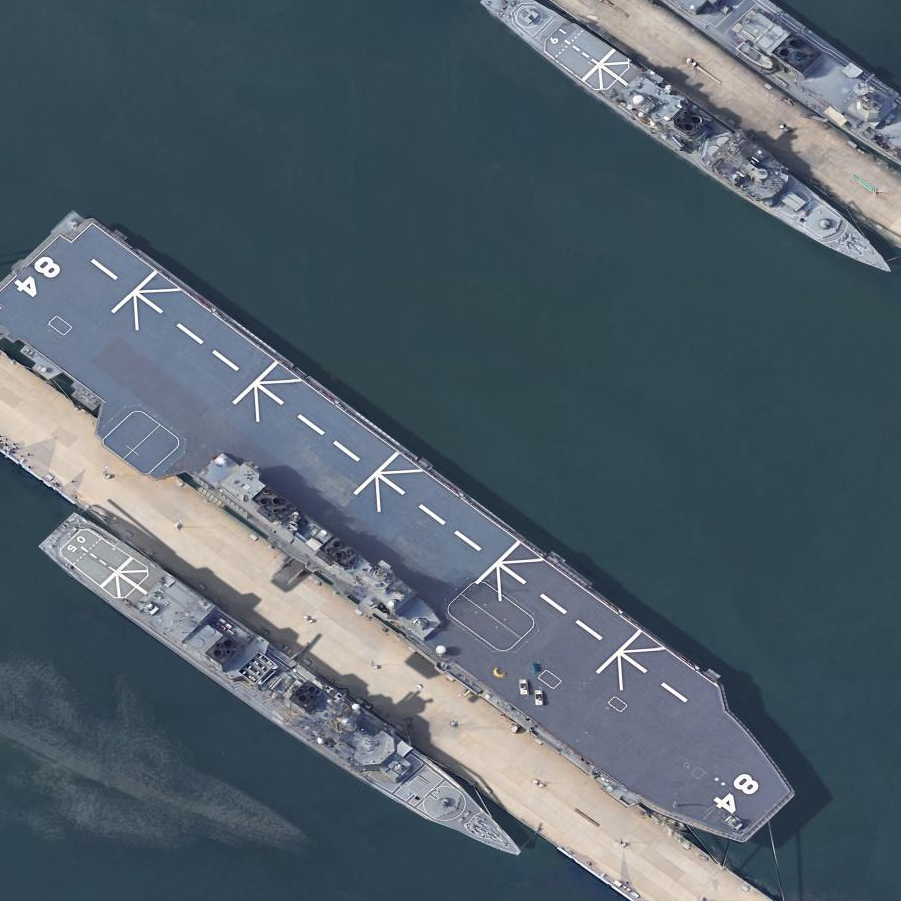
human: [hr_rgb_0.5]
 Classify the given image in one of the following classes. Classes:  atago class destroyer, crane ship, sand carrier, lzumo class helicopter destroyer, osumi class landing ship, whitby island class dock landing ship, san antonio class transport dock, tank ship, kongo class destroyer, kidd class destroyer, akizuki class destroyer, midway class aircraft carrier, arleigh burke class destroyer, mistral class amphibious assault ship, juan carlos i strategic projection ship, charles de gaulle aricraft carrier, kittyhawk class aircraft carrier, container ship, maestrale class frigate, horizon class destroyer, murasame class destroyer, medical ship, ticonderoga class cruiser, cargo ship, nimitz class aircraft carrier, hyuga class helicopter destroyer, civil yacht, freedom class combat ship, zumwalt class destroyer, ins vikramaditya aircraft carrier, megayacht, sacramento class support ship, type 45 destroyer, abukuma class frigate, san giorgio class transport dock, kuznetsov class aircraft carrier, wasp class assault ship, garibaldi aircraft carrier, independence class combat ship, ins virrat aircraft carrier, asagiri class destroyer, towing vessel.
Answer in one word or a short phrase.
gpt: Lzumo class helicopter destroyer